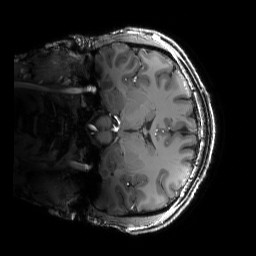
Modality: T1w
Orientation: coronal
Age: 23
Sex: male
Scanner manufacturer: siemens
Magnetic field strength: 6.98 T
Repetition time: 3 s
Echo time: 0.00388 s